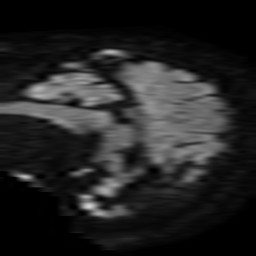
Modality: TRACE
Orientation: sagittal
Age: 79
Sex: male
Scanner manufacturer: philips
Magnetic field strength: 1.5 T
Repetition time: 3.267 s
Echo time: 0.06922 s